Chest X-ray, AP view. Patient: 54 years old, sex M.
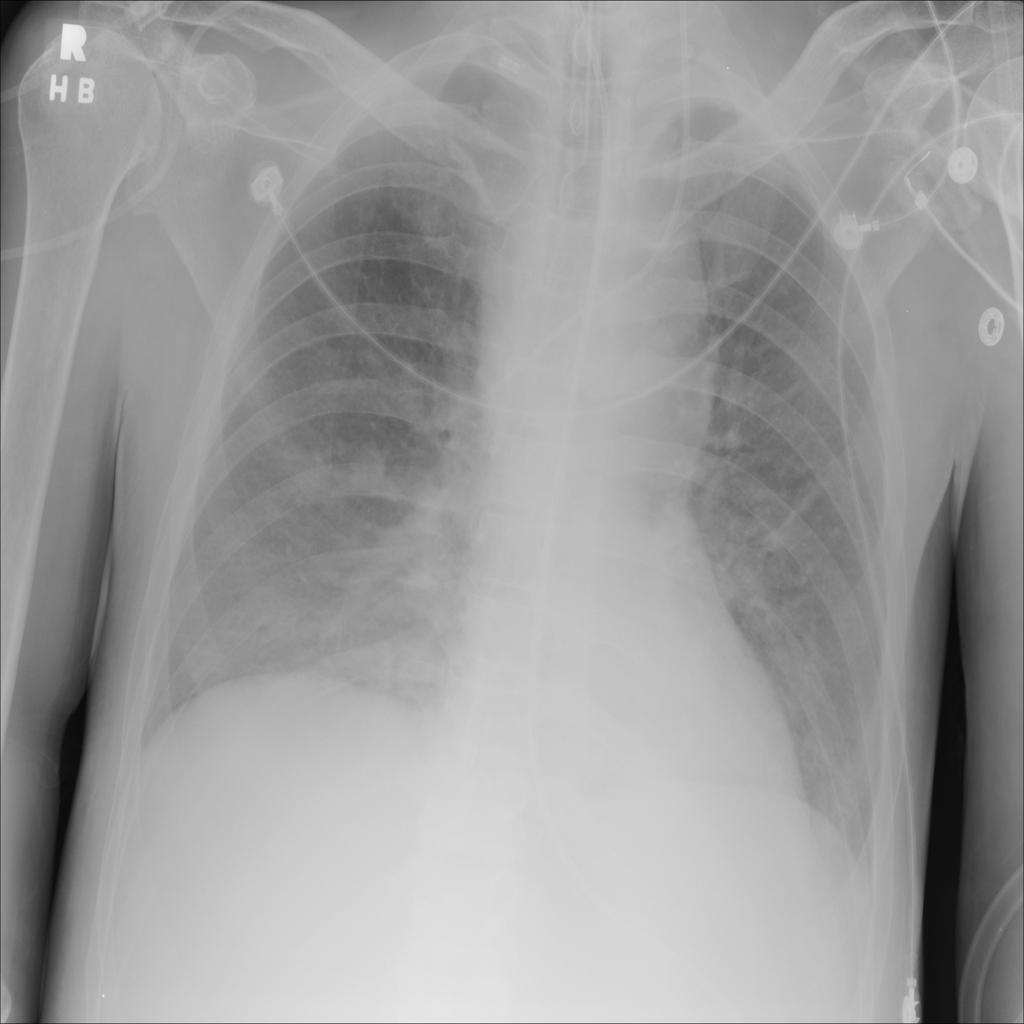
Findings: No Finding